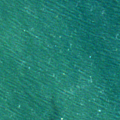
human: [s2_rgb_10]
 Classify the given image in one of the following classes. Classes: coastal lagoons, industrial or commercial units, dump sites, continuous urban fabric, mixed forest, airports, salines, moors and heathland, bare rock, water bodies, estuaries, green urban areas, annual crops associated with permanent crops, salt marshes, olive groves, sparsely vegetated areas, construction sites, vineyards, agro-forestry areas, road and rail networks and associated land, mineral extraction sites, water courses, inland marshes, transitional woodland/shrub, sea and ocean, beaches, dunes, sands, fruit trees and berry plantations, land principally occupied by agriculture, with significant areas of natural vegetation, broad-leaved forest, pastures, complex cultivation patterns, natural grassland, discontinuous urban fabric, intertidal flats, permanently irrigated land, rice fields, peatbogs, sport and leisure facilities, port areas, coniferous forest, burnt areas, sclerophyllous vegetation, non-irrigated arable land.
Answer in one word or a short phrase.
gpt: sea and ocean